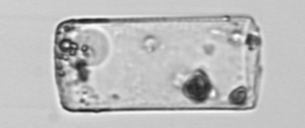
Label: Guinardia_flaccida